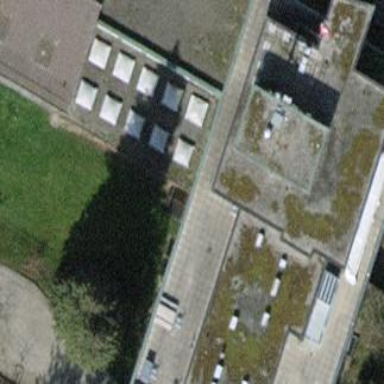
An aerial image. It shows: Research institute building.